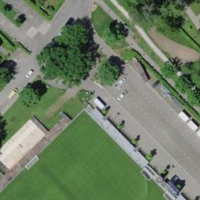
EUNIS habitat code: 53
Species observed at this site:
Anthocharis cardamines
Coenonympha pamphilus